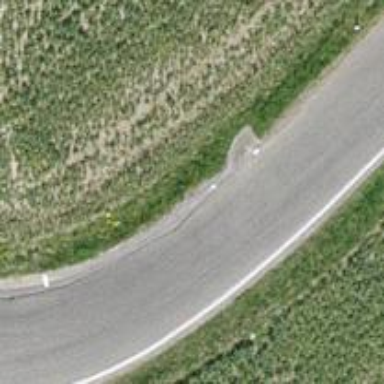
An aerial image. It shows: Tertiary road.